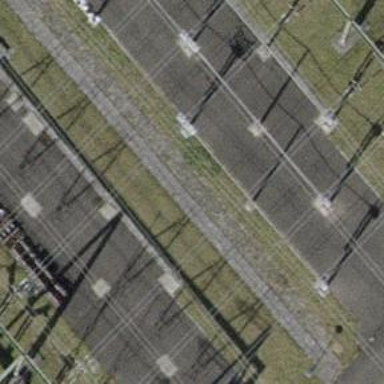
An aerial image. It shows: Switch used for power control.